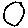
Label: circle